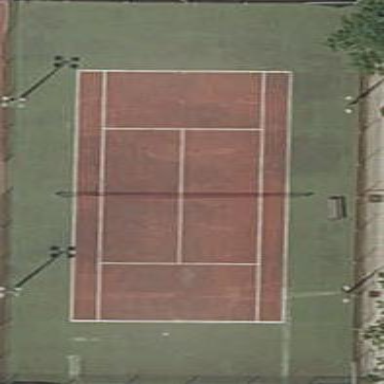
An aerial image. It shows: Tennis court on pitch.